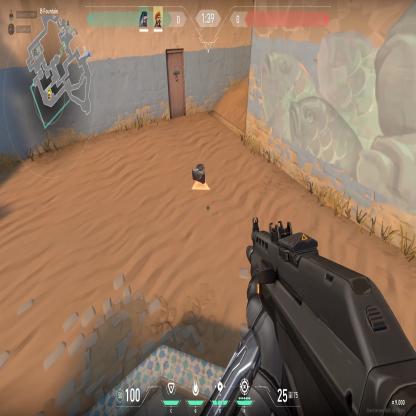
Label: dropped spike